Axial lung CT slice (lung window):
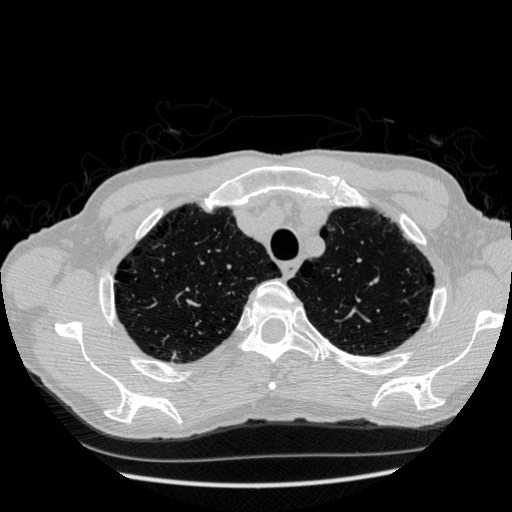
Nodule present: no